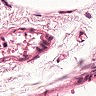
Metastatic tissue present: no